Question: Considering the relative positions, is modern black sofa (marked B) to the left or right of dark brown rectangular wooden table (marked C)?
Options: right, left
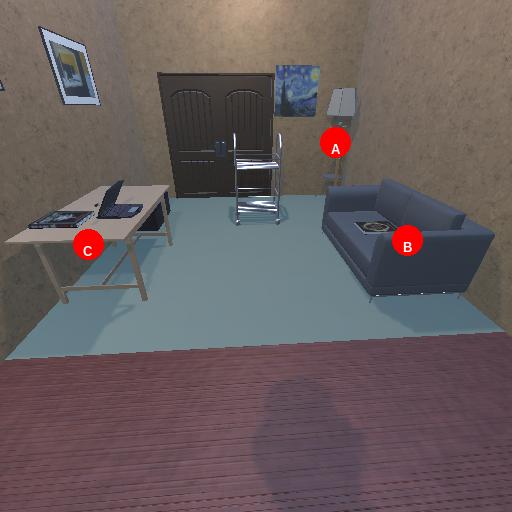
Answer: right